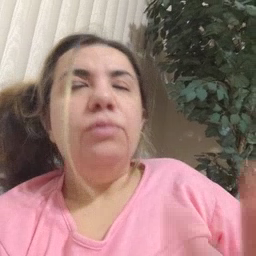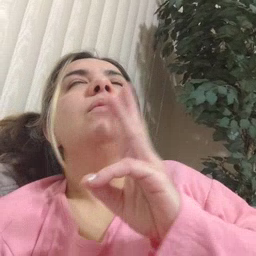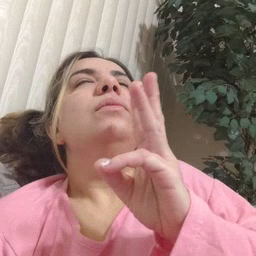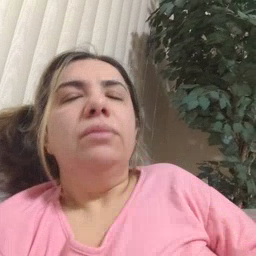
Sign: water